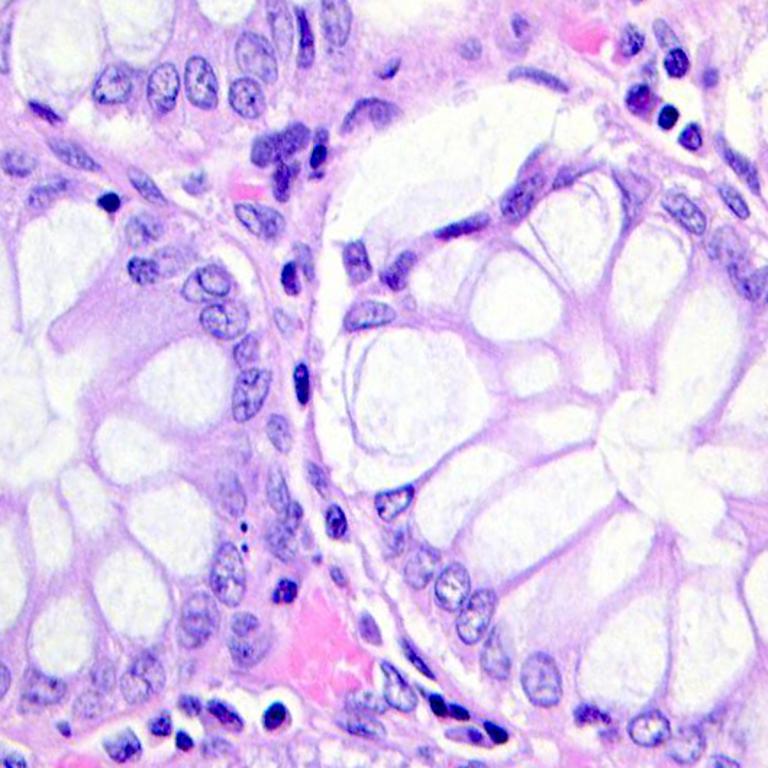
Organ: colon
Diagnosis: benign